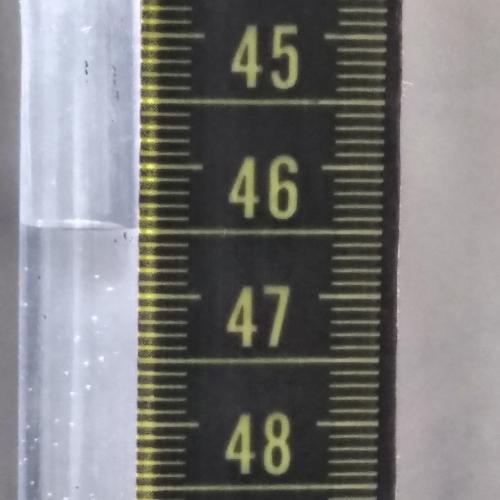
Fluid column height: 46.5 cm